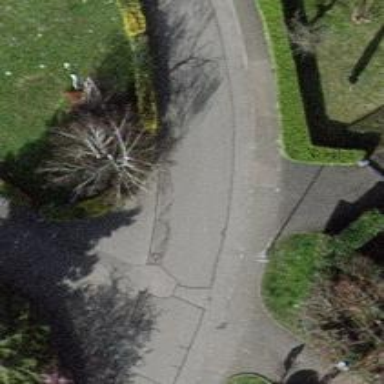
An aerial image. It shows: Residential road with asphalt surface. There is asphalt sidewalk on the right side.